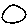
Label: circle